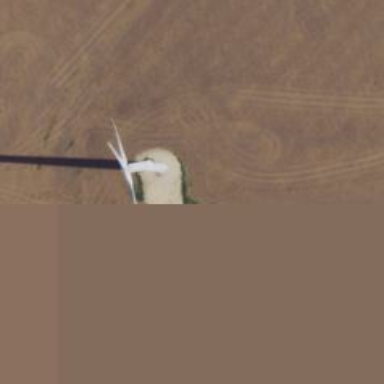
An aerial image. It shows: Wind generator powered by horizontal axis wind turbine.